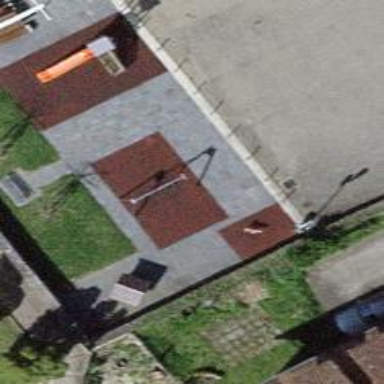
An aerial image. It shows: Playground featuring slide.